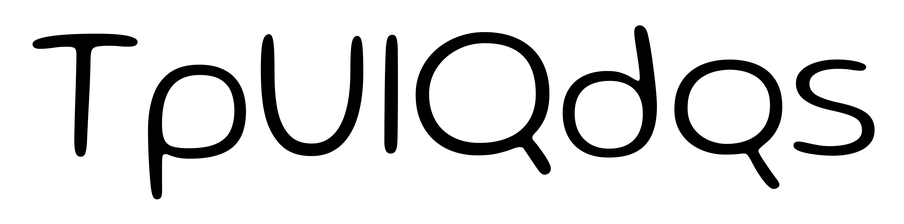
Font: Gluten_ExtraLight